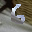
Label: 6